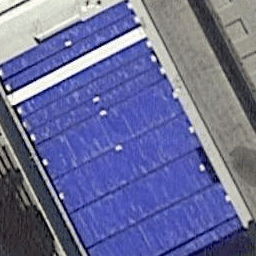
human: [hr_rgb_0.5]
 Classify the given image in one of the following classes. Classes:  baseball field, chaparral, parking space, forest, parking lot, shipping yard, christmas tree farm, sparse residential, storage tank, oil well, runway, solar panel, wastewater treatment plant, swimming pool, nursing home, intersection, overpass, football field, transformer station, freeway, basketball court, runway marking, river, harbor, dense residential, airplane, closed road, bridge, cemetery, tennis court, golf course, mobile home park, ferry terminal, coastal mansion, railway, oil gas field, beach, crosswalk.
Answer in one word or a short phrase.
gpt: swimming pool